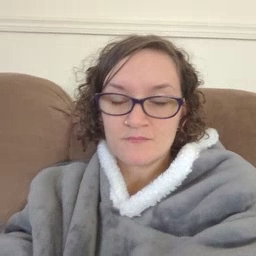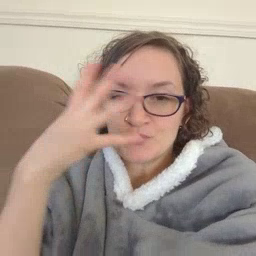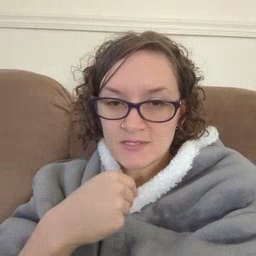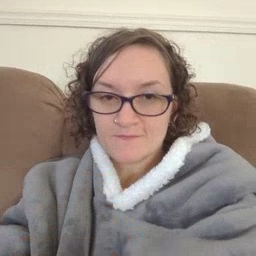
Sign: pretty